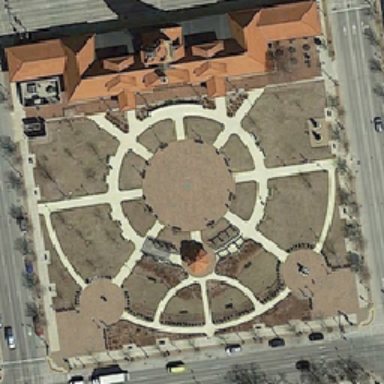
A square facility is very good .